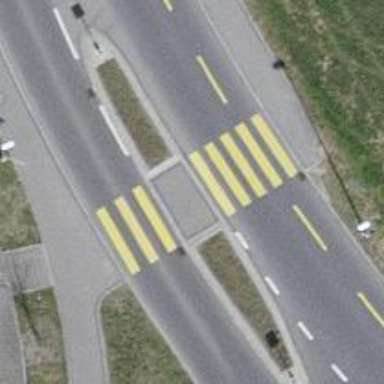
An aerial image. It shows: Uncontrolled zebra crossing with central island. The crossing is marked with zebra stripes.